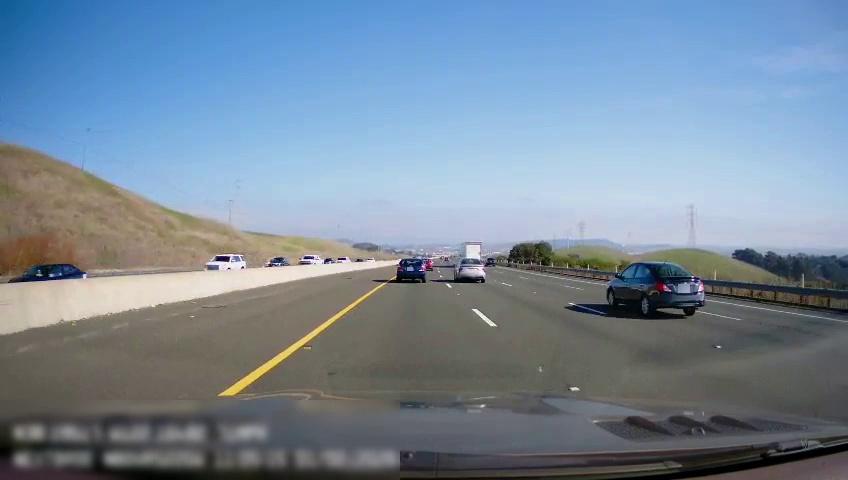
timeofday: Day
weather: Sunny
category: Drivable Space
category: Vehicles | Other LV
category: Vehicles | Car
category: Vehicles | Car
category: Vehicles | Car
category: Vehicles | SUV
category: Vehicles | Car
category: Drivable Space
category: Vehicles | Car
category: Vehicles | Car
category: Vehicles | SUV
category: Lanes | Current Lane
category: Lanes | Current Lane
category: Lanes | Alternate Lane
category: Lanes | Alternate Lane
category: Lanes | Alternate Lane